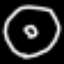
Label: donut